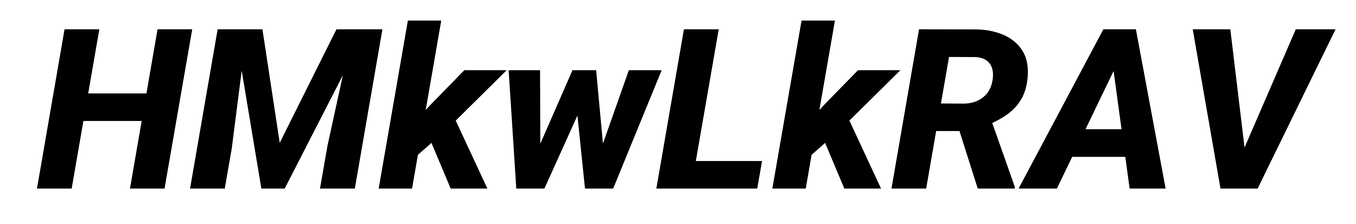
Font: Roboto-Italic_ExtraBold_Italic